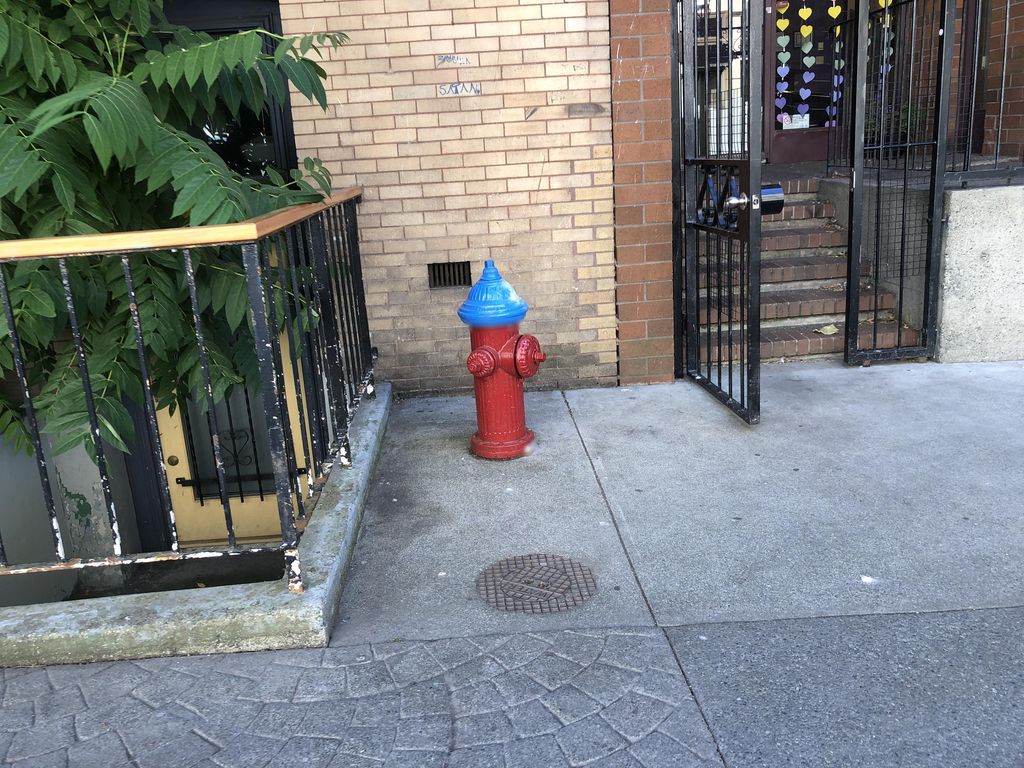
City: victoria